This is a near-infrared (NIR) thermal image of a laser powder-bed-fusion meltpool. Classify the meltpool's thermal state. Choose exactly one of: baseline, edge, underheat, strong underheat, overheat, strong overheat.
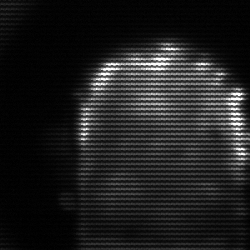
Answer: baseline